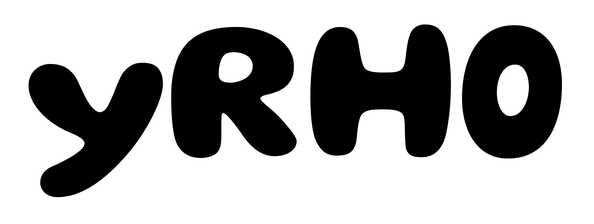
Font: Gluten_Bold